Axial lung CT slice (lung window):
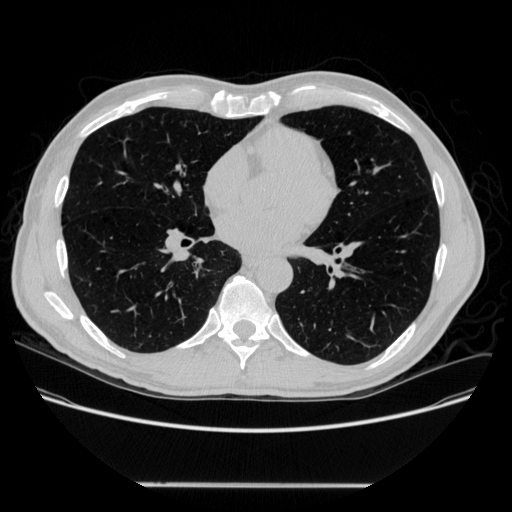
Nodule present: no